Interaction volume radius: 10 \u00c5
Interaction volume height: 10 \u00c5
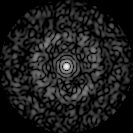
Disorder parameter: 0.835